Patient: sex F, age 65
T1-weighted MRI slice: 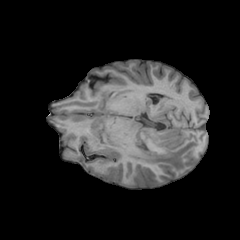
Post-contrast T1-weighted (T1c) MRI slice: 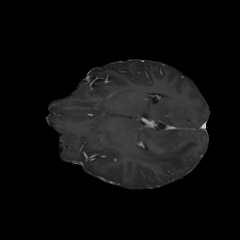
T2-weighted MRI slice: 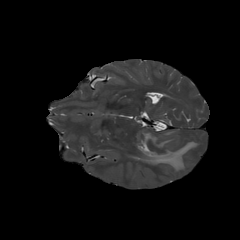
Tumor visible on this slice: yes
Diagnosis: Glioblastoma, IDH-wildtype
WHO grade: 4